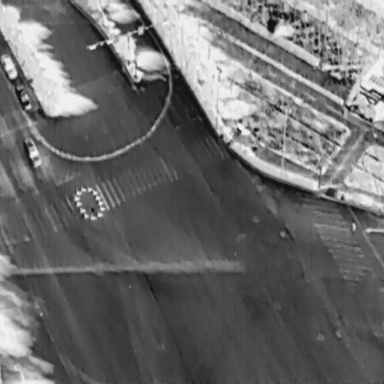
There are three Cars in the infrared image.